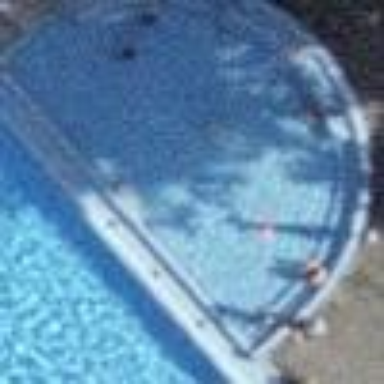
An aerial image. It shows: Swimming pool located in leisure land.